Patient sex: M
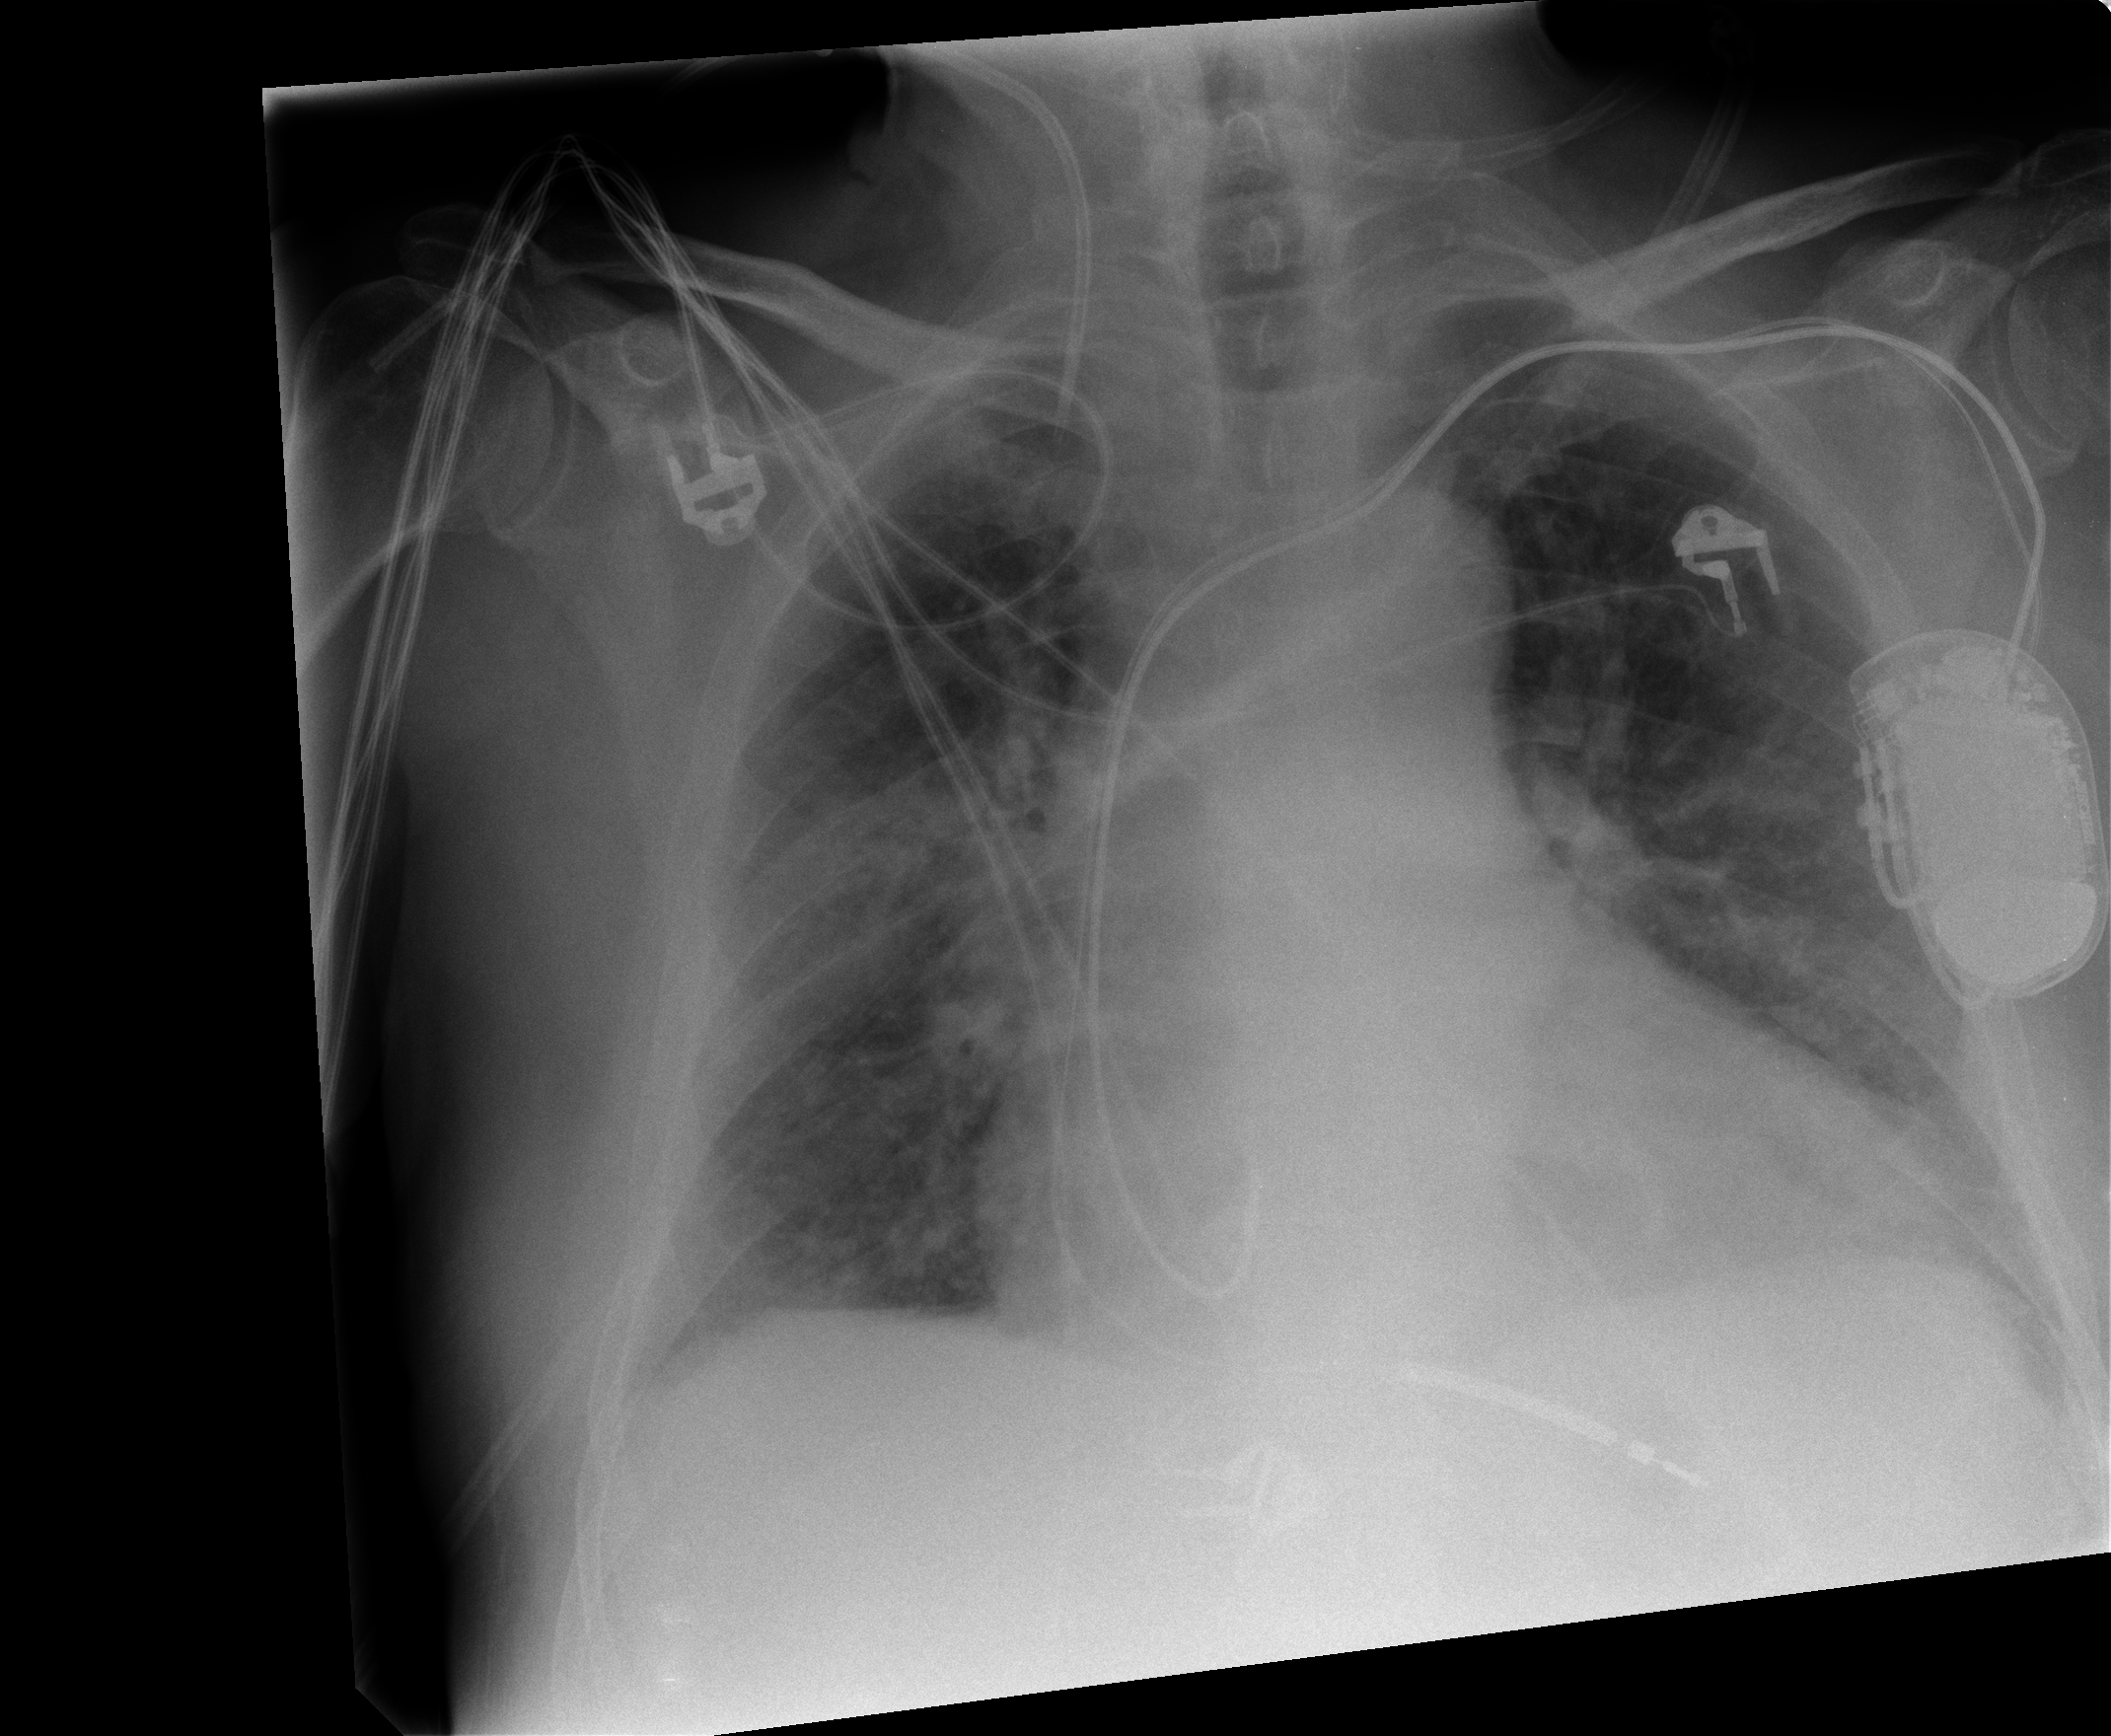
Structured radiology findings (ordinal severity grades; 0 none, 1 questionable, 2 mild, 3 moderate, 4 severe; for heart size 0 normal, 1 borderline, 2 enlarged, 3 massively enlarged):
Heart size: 2
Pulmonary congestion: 2
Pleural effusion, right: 1
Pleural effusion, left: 1
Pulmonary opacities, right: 2
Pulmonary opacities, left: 1
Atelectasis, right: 2
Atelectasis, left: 2